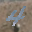
Label: 4